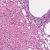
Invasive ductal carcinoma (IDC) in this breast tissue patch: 1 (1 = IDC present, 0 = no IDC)